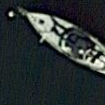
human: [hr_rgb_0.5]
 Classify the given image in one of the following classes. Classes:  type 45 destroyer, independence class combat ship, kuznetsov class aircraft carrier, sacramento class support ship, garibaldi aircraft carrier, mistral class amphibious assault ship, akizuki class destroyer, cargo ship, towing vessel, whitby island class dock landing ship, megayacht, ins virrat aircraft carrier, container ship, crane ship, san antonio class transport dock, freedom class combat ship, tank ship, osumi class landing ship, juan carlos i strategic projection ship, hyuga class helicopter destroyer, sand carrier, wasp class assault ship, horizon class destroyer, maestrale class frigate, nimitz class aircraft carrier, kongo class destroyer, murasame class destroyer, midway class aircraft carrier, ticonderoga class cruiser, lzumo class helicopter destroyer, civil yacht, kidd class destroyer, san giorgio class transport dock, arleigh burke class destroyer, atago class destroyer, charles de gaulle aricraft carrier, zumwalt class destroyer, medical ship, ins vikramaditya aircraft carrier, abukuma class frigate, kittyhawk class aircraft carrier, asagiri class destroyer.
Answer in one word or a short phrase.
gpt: Civil yacht